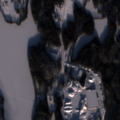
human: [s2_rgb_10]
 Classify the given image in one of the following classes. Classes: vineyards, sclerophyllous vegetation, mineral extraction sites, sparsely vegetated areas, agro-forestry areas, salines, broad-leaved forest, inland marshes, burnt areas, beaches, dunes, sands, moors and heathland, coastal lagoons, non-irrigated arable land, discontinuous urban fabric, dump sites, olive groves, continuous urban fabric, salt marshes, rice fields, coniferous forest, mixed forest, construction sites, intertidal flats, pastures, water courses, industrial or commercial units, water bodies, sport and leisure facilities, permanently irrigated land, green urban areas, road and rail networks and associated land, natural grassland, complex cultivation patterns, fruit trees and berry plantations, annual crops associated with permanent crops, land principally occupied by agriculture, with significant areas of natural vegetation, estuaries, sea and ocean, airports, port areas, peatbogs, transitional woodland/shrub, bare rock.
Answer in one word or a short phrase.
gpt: construction sites, coniferous forest, mixed forest, water bodies